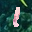
Label: 1